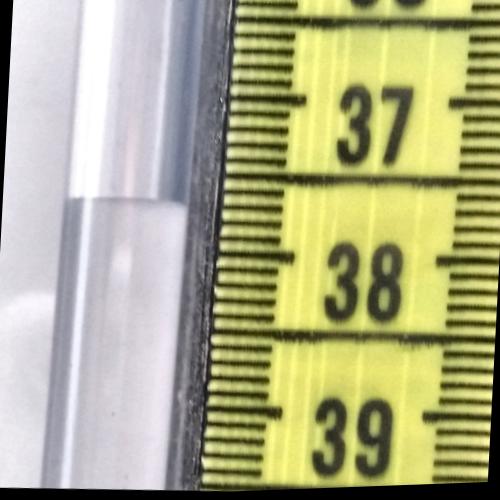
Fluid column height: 37.7 cm